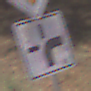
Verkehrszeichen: VerlaufVorfahrtsstrasse3
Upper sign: Vorfahrtsstrasse
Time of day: Midday
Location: Outdoor (RoadRail)
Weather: Clear
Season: NotSpecified
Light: Natural